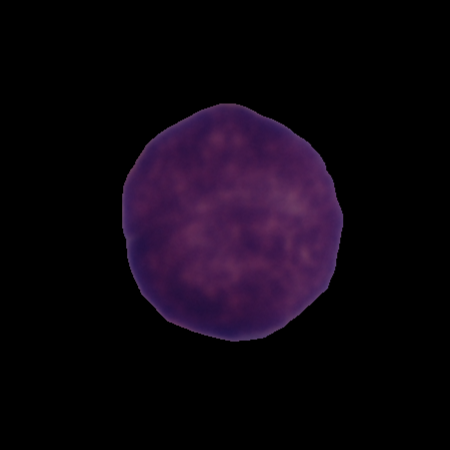
Label: cancer